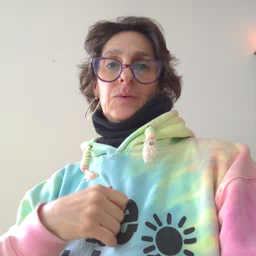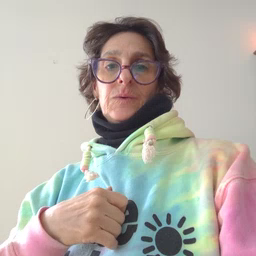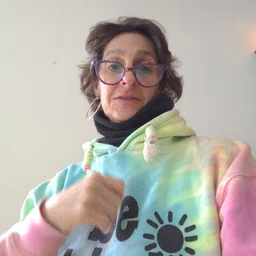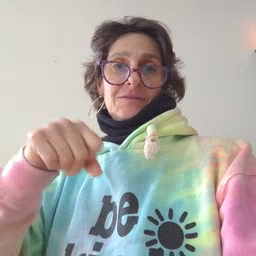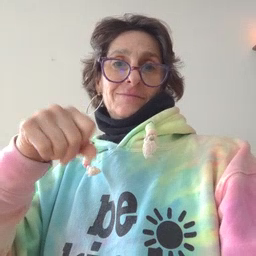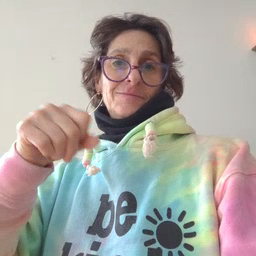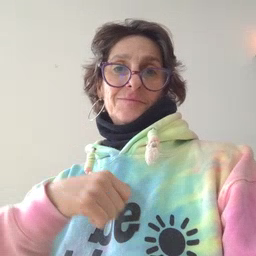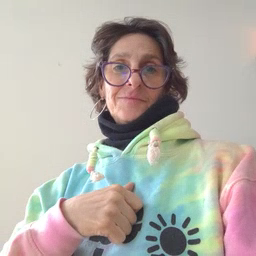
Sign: yes